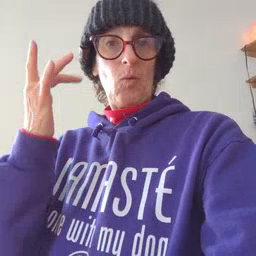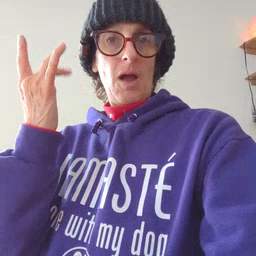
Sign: why